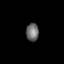
Tissue: lung
Cell type: Endothelial cells
Senescence score: 0.7017
Nuclear area (px): 220
Mean DAPI intensity: 109.341